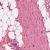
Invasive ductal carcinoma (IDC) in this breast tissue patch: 0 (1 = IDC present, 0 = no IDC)